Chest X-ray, PA view. Patient: 66 years old, sex F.
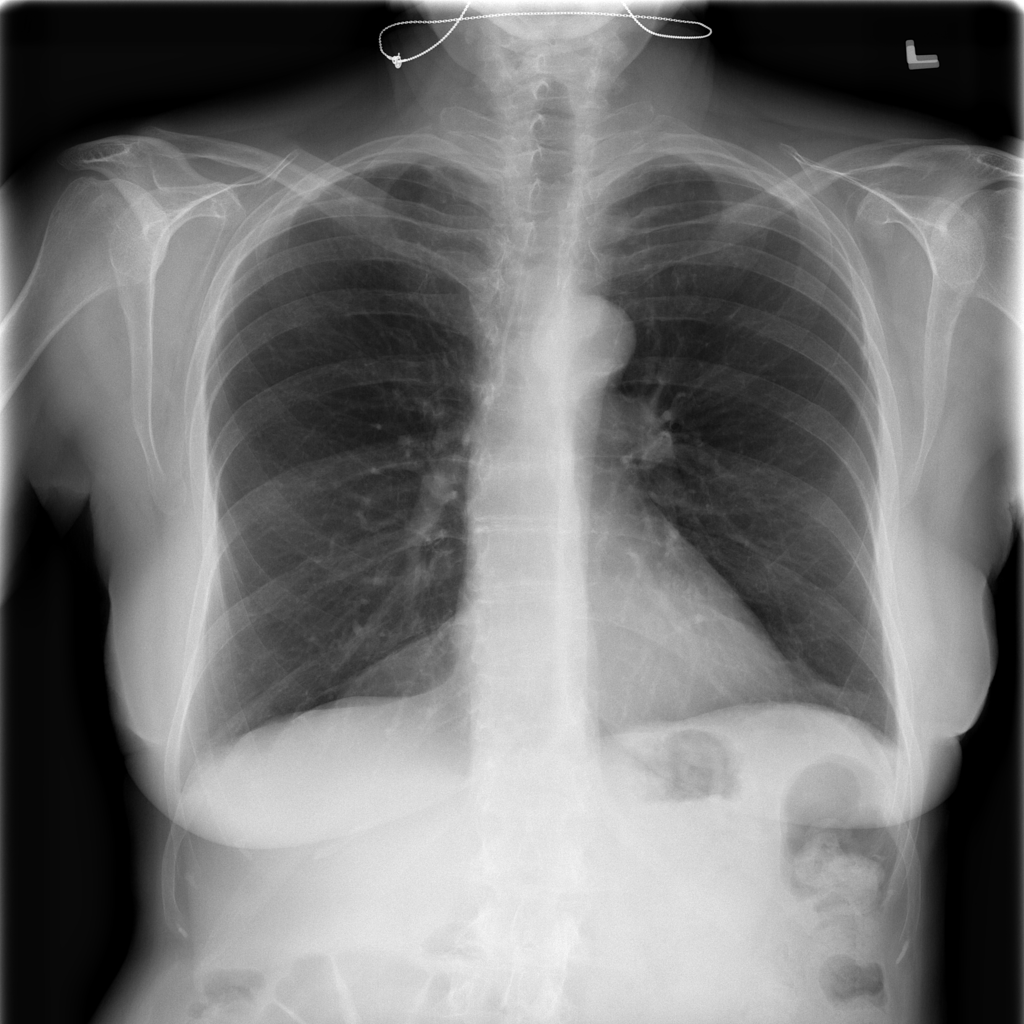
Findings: No Finding